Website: lowes
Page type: customer-info-address
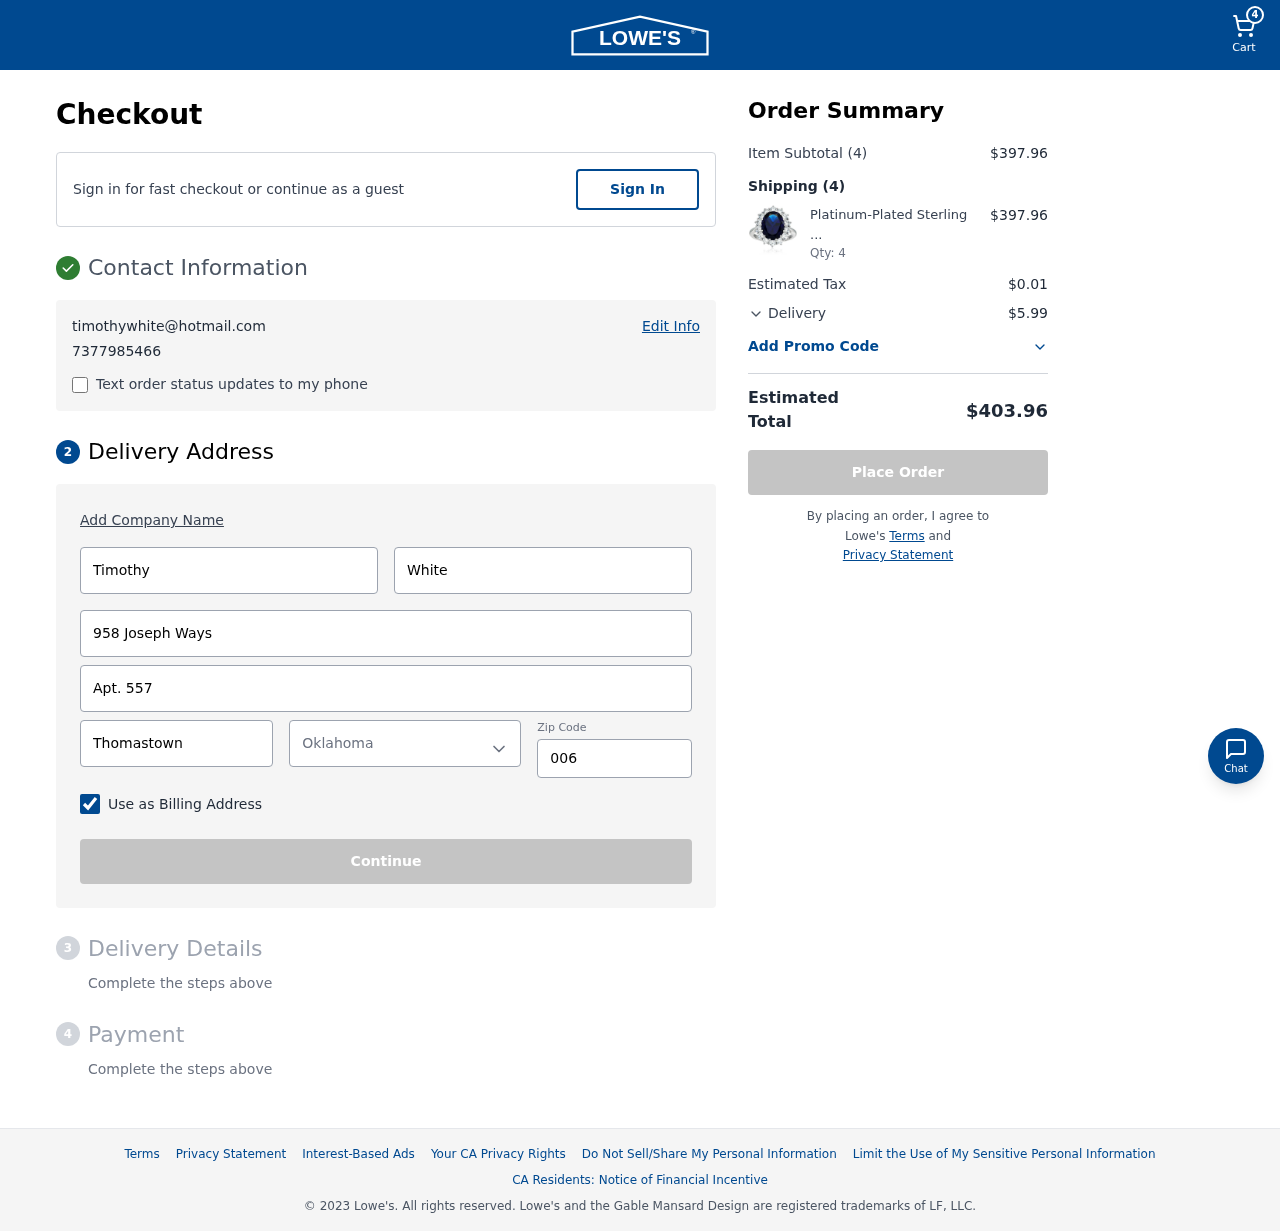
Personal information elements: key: PII_CITY
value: Thomastown
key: PII_EMAIL
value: timothywhite@hotmail.com
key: PII_FIRSTNAME
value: Timothy
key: PII_LASTNAME
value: White
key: PII_PHONE
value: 7377985466
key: PII_POSTCODE
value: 00647
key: PII_STATE
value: Oklahoma
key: PII_STREET
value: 958 Joseph Ways
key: PII_STREET2
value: Apt. 557
Product elements: key: PRODUCT1_NAME
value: Platinum-Plated Sterling Silver Celebrity "Kate" Ring made with Swarovski Zirconia Accents, Size 7
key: PRODUCT1_QUANTITY
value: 4
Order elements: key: ORDER_NUM_ITEMS
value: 4
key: ORDER_SUBTOTAL
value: $397.96
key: ORDER_NUM_ITEMS2
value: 4
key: ORDER_SUBTOTAL2
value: $397.96
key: ORDER_TAX
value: $0.01
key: ORDER_SHIPPING_COST
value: $5.99
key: ORDER_TOTAL
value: $403.96